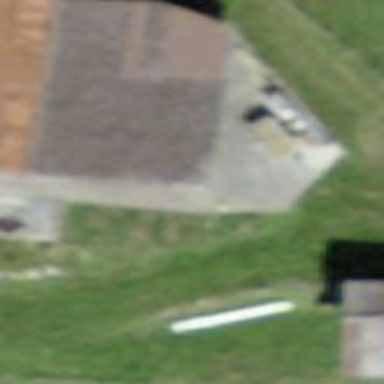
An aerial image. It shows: Rural barn.